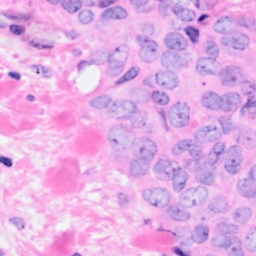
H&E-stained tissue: Breast